Field crop: maize
Growth stage: 1
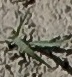
Species: sorghum